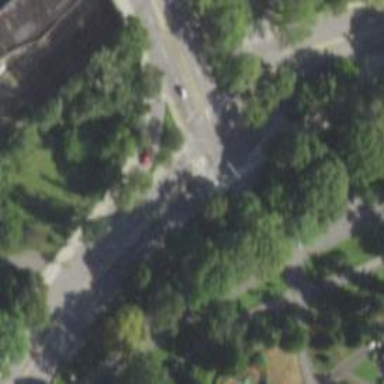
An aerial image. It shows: Pedestrian crossing with zebra markings on footway.